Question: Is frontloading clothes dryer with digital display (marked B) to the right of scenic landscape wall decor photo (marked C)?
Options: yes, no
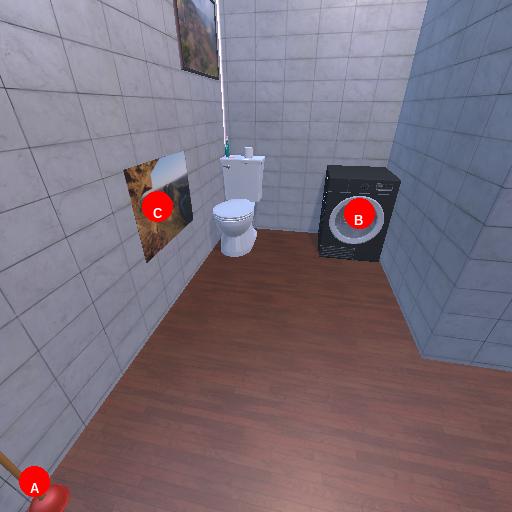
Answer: yes